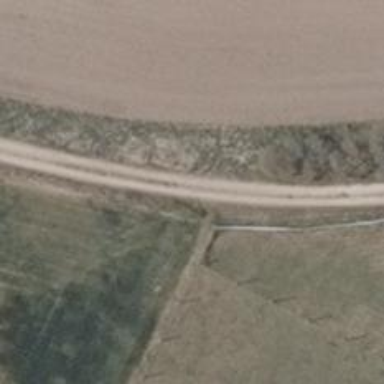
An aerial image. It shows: Gravel track with track type of grade3.